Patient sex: F
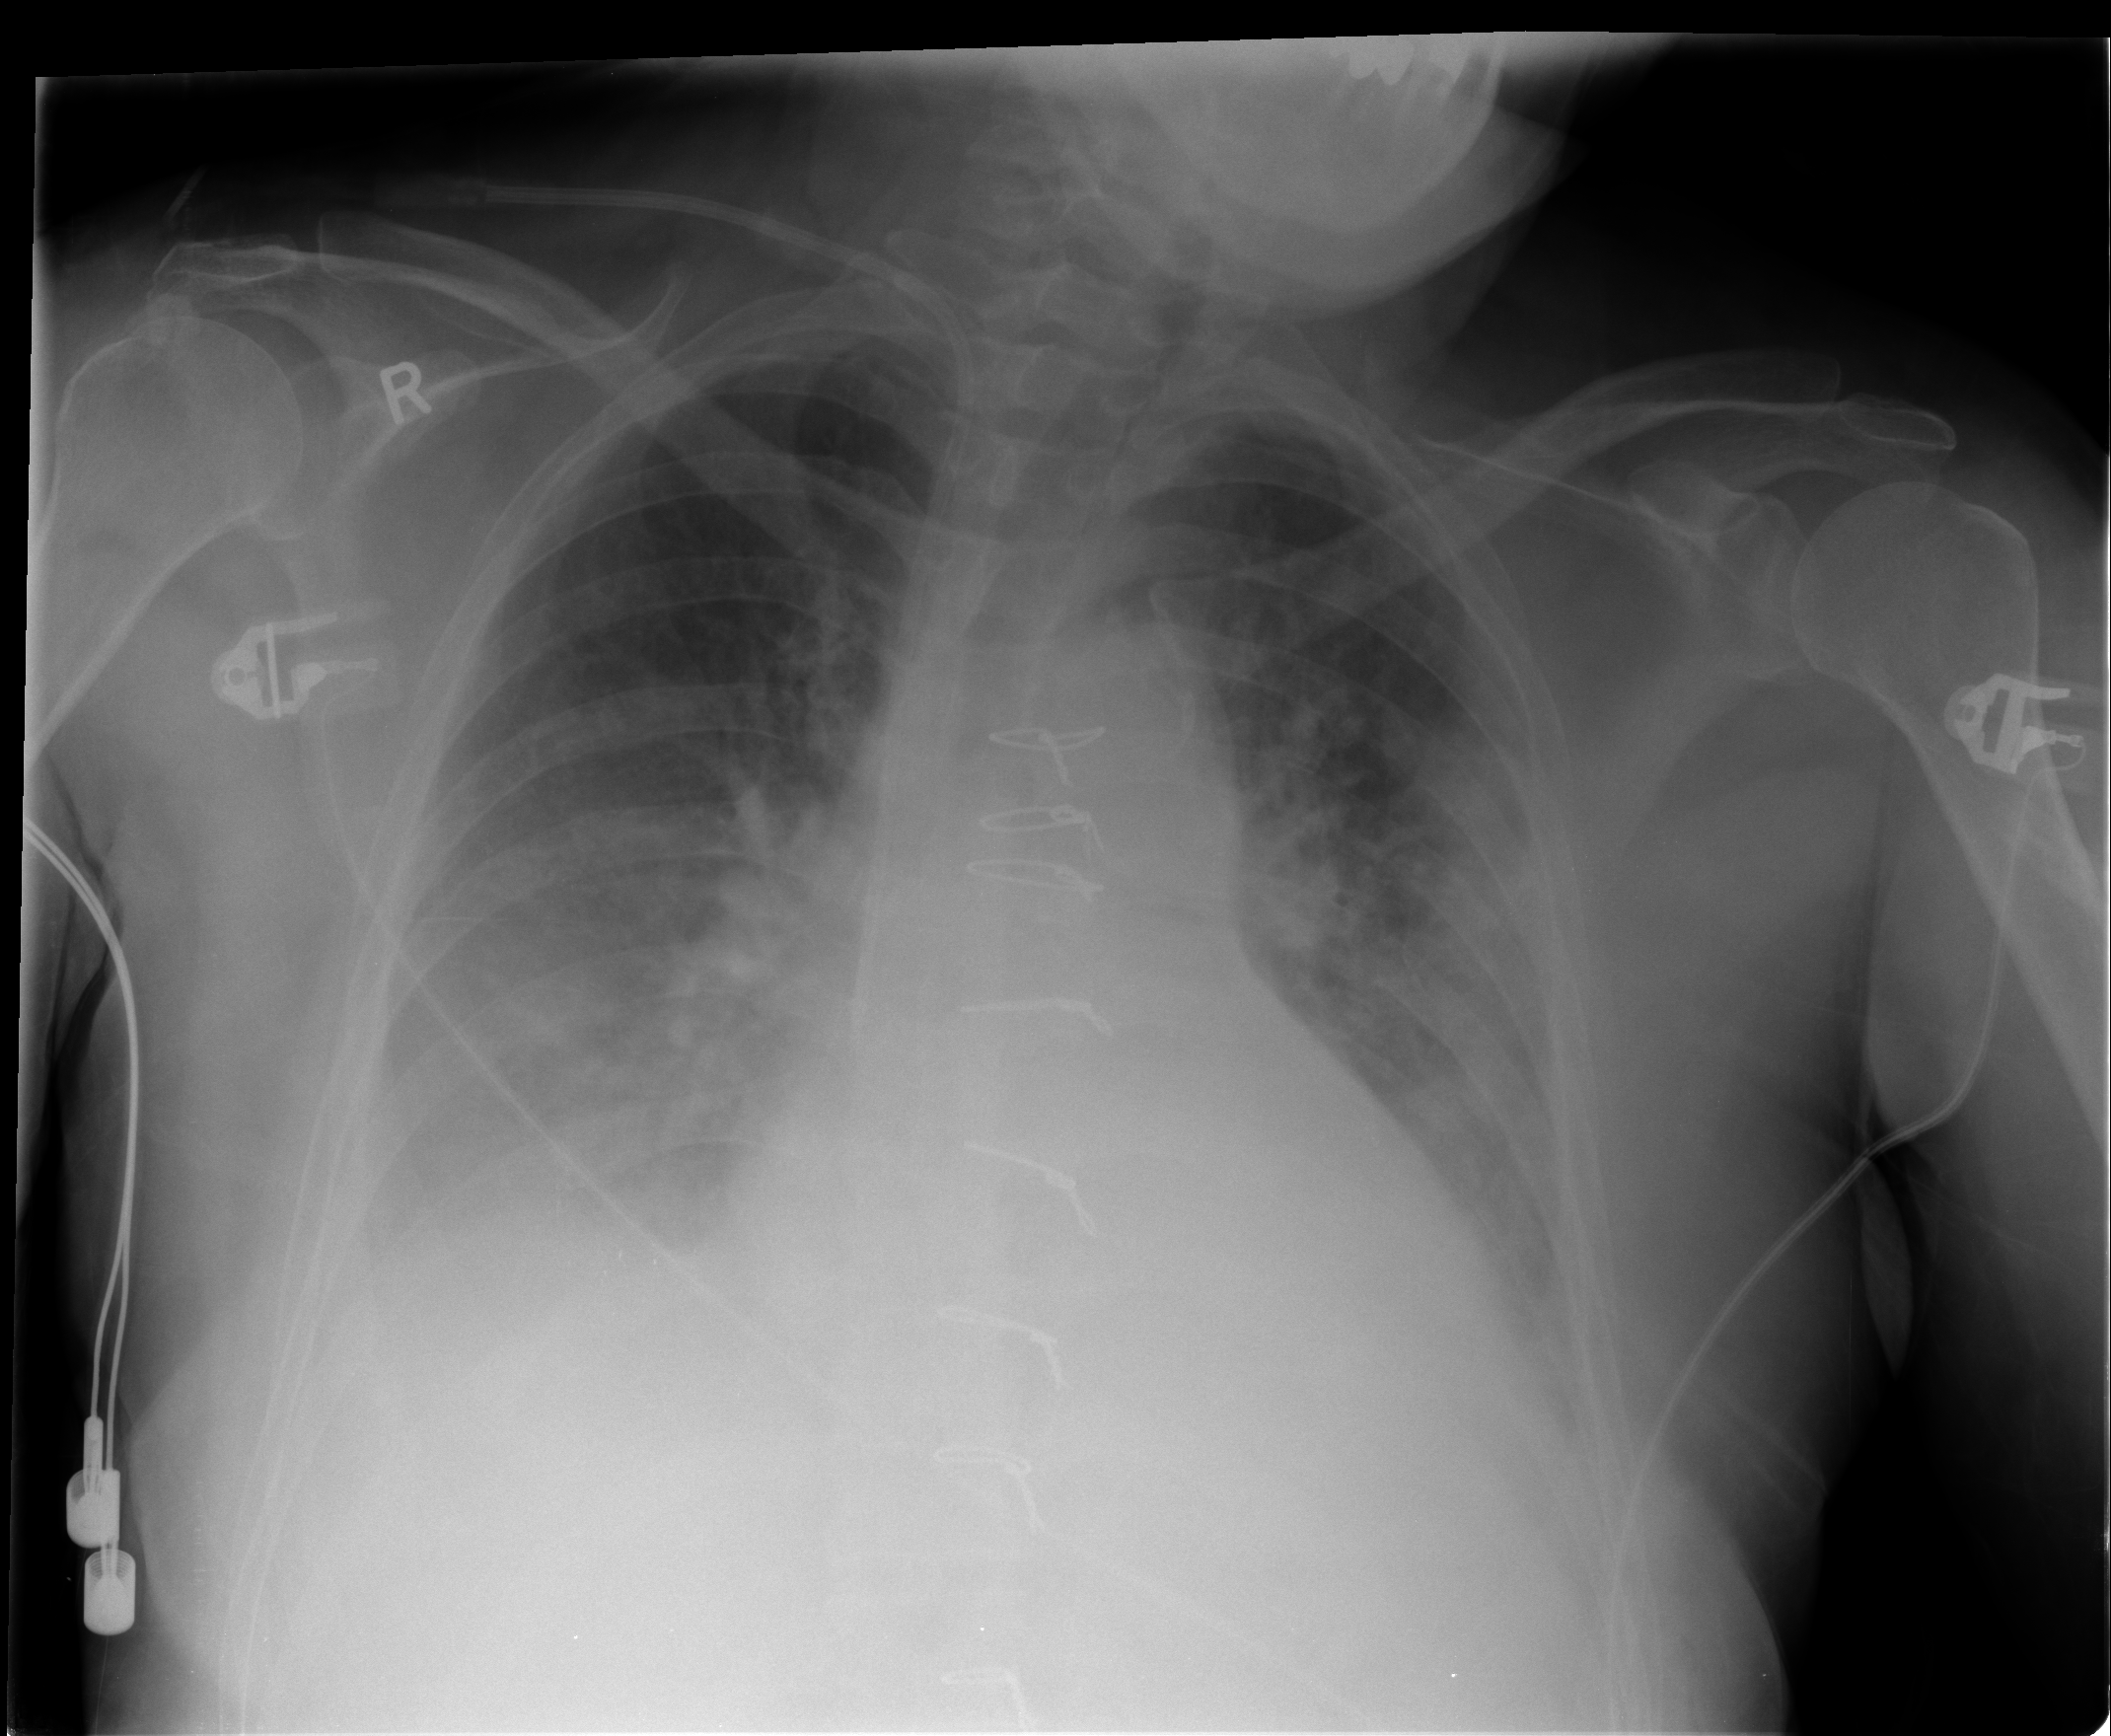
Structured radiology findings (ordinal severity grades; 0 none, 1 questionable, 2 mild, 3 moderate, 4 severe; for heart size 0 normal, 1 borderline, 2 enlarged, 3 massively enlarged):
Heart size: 0
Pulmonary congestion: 2
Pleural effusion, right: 3
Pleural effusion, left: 2
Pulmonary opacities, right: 0
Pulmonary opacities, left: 0
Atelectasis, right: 2
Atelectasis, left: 2